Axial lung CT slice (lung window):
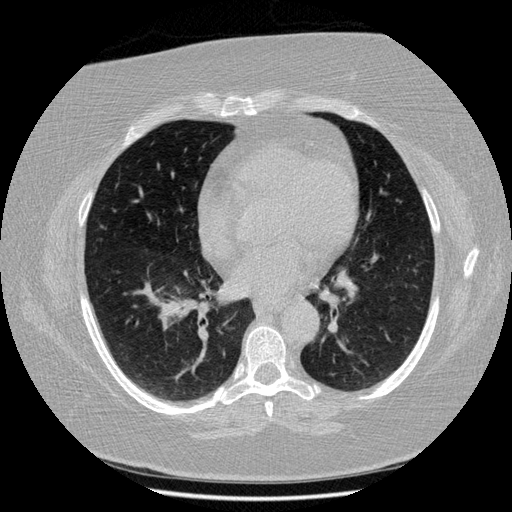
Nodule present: no